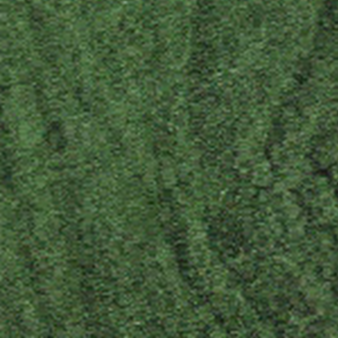
Label: other